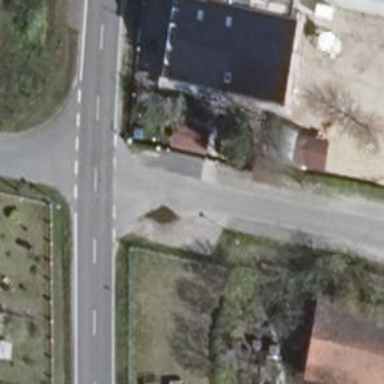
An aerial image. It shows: Road with "give way" sign.